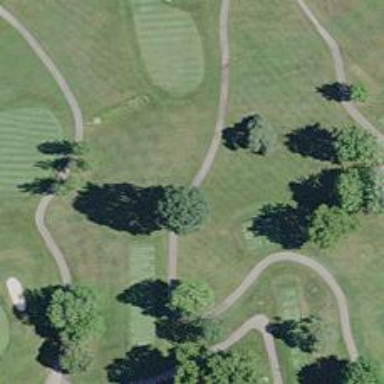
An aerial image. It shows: Asphalt path that serves as golf cartpath.